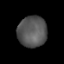
Tissue: lung
Cell type: Epithelial cells
Senescence score: 0.2243
Nuclear area (px): 883
Mean DAPI intensity: 86.835